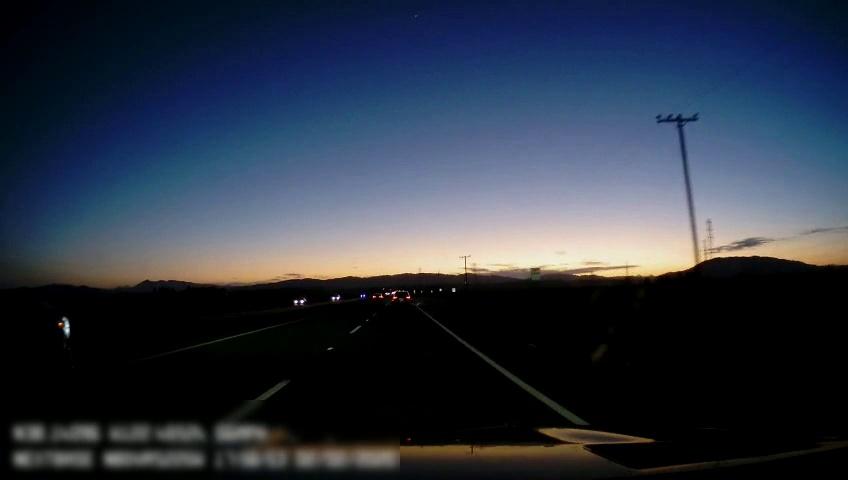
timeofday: Dusk/Dawn/Twilight
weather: Sunny
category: Drivable Space
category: Vehicles | Car
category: Vehicles | Car
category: Vehicles | SUV
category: Vehicles | Car
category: Vehicles | Truck
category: Lanes | Alternate Lane
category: Lanes | Current Lane
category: Lanes | Current Lane